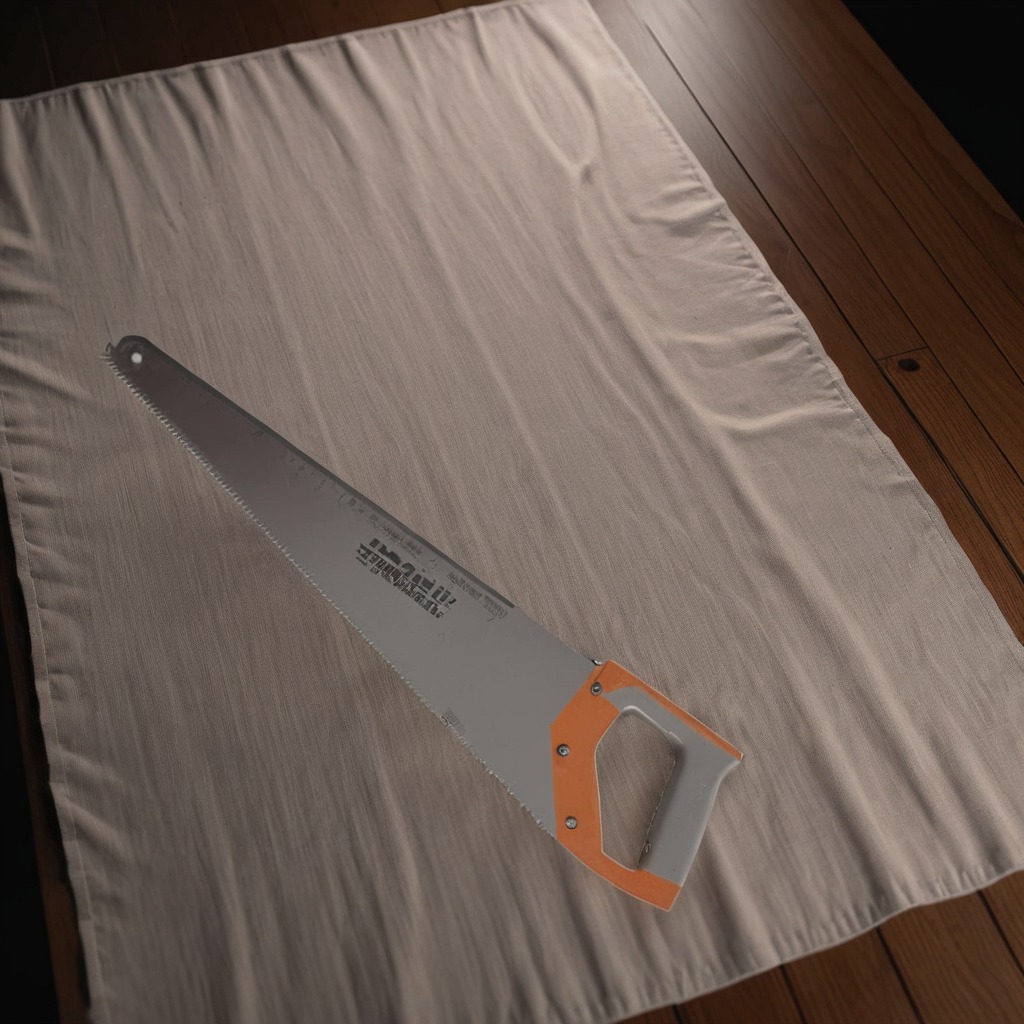
A metal saw is lying on a wooden table in a workshop at night.